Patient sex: M
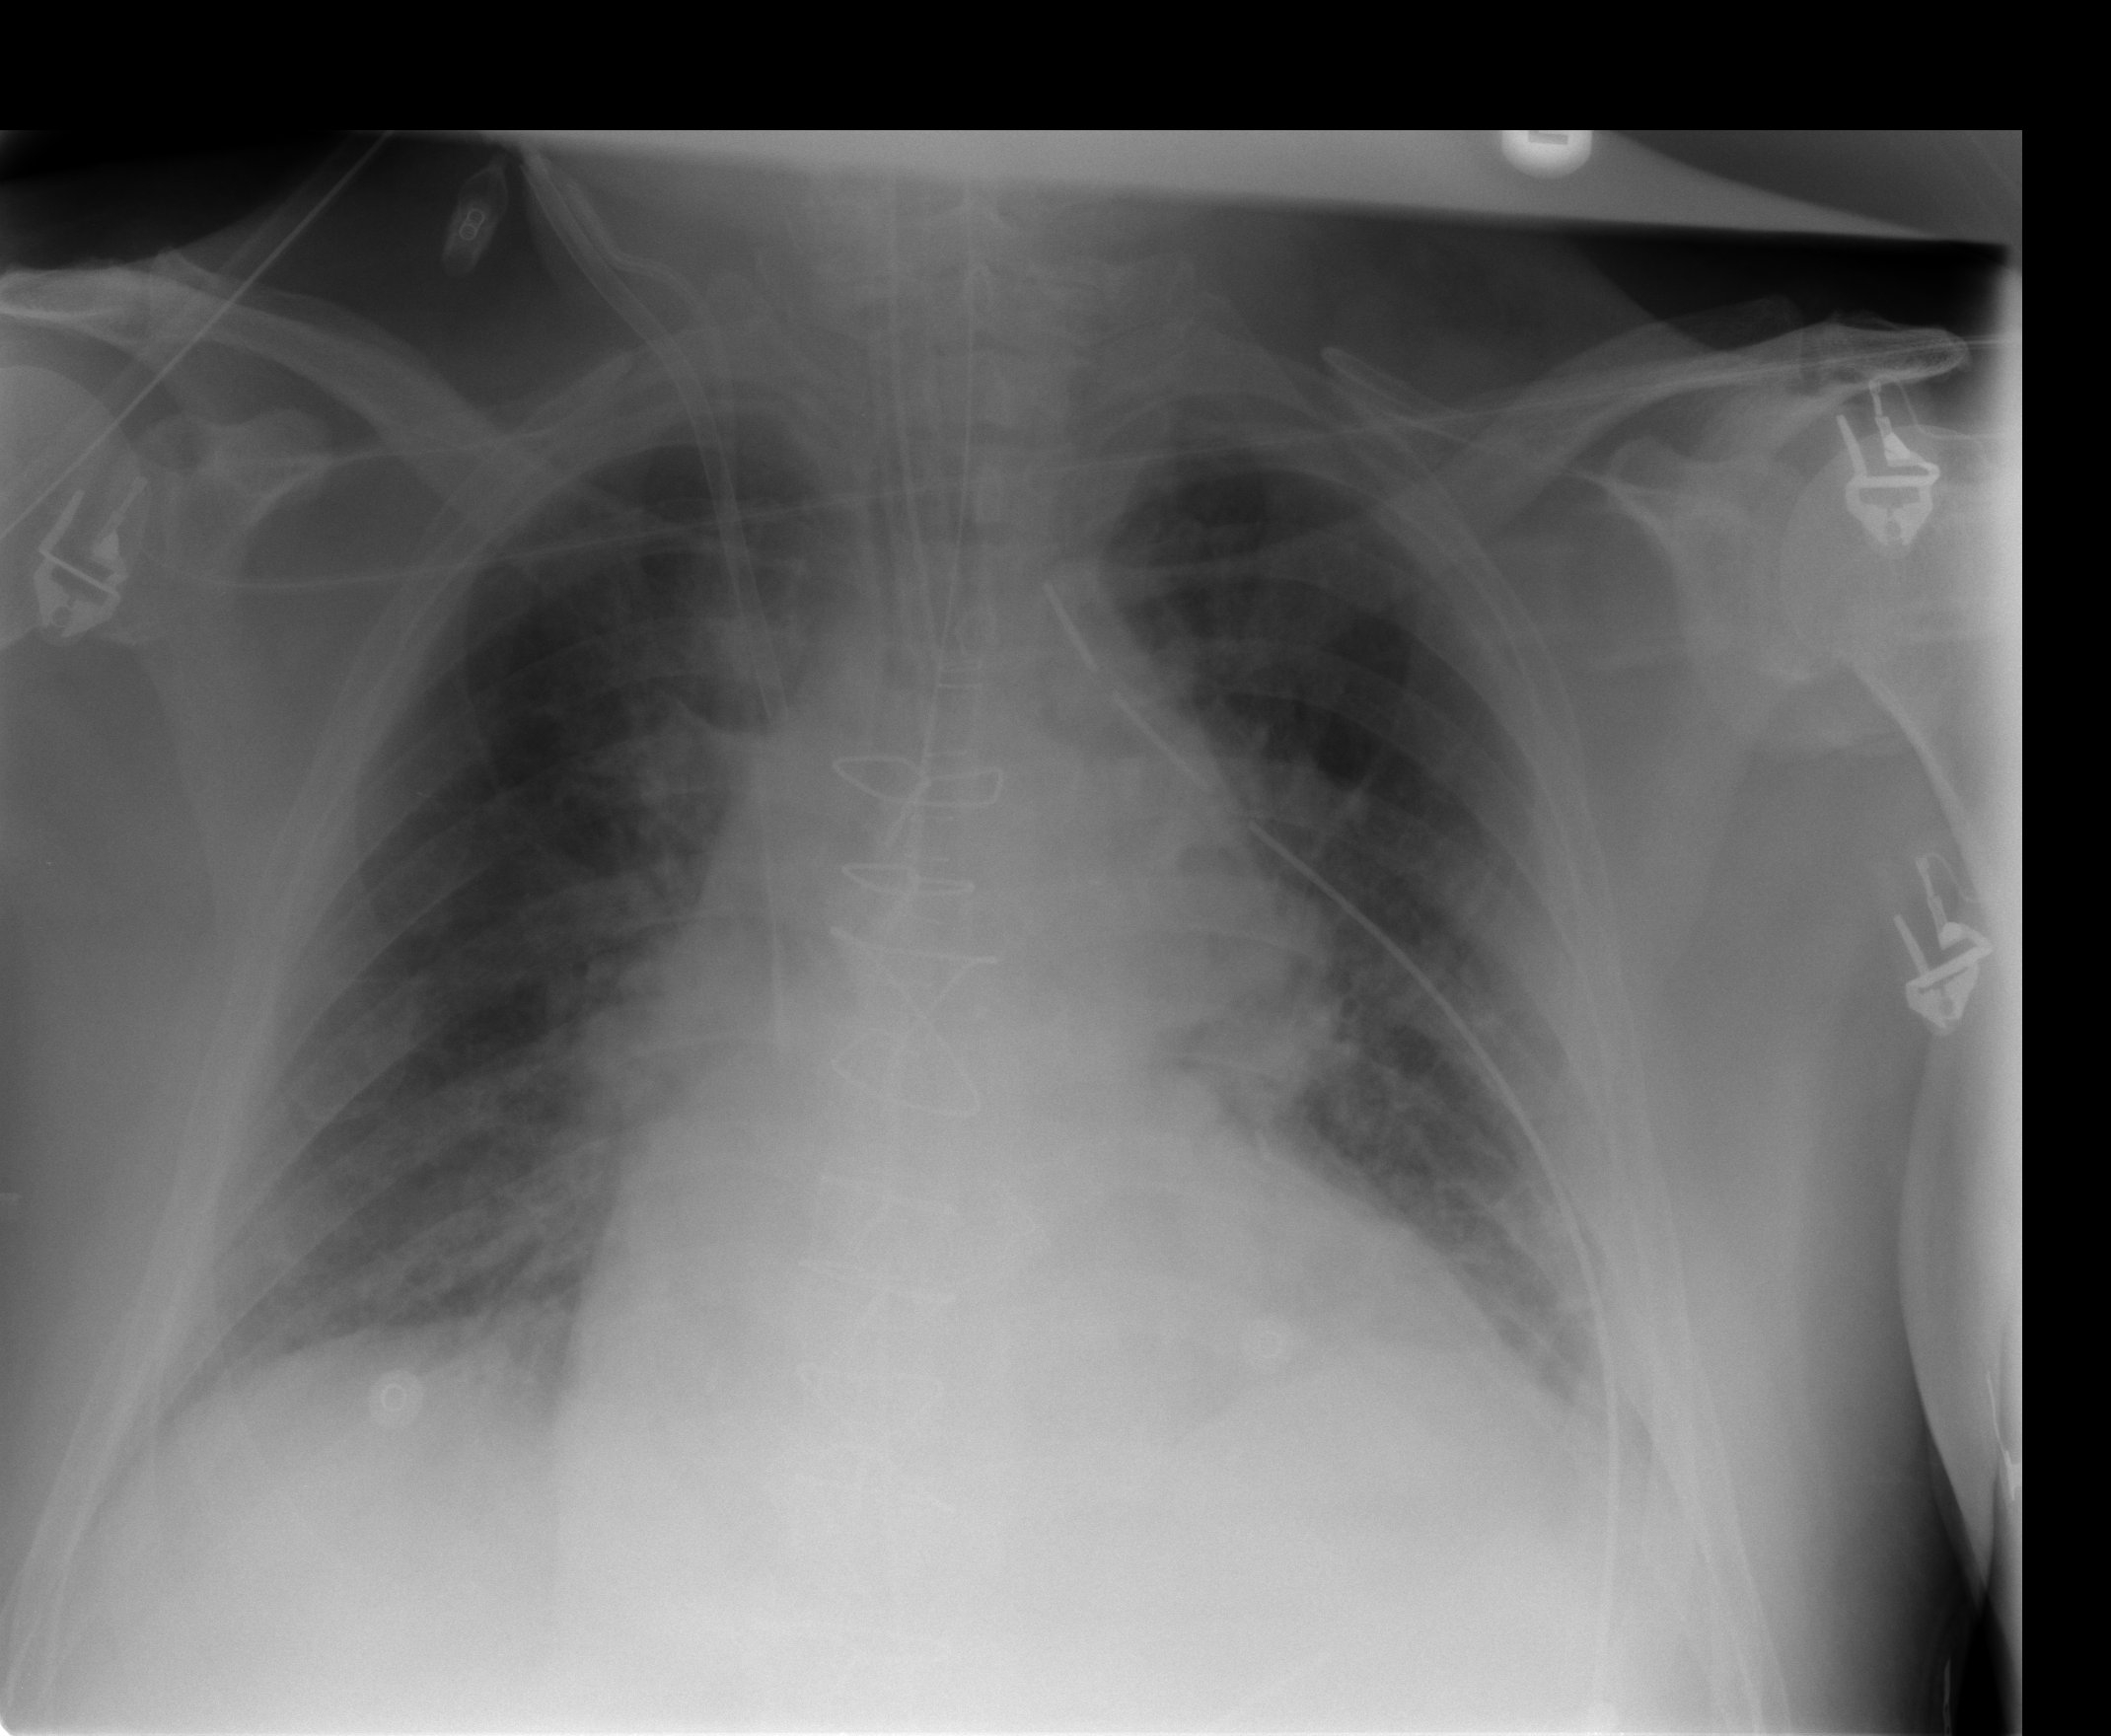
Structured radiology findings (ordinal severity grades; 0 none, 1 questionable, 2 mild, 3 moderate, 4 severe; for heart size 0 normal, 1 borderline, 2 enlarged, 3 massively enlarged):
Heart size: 2
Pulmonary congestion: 2
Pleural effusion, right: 0
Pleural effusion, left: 1
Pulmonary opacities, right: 0
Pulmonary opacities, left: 0
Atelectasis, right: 1
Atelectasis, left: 2